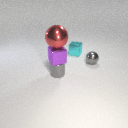
small cyan metal cube to the right of small gray metal cylinder